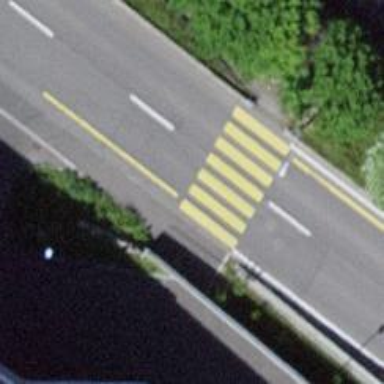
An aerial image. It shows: Uncontrolled zebra crossing with zebra markings.